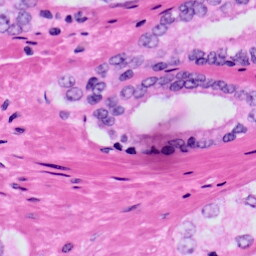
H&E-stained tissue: Prostate